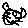
Label: cat